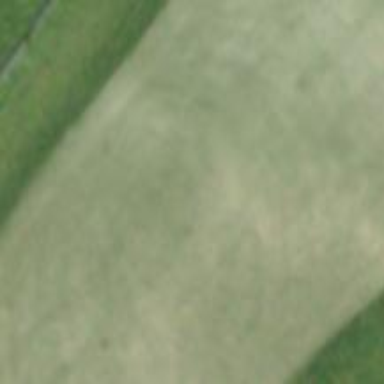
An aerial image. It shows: Green golf area with grass land use.